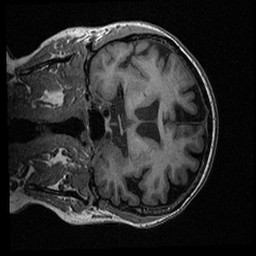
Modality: T1w
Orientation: coronal
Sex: female
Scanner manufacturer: ge
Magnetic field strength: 3 T
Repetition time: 0.0064 s
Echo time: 0.00281 s